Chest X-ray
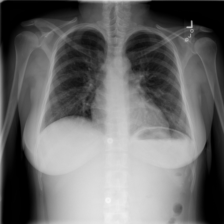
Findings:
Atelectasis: negative
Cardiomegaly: negative
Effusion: negative
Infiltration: negative
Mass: negative
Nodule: negative
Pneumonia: negative
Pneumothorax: negative
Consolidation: negative
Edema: negative
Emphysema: negative
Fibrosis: negative
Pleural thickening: negative
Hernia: negative